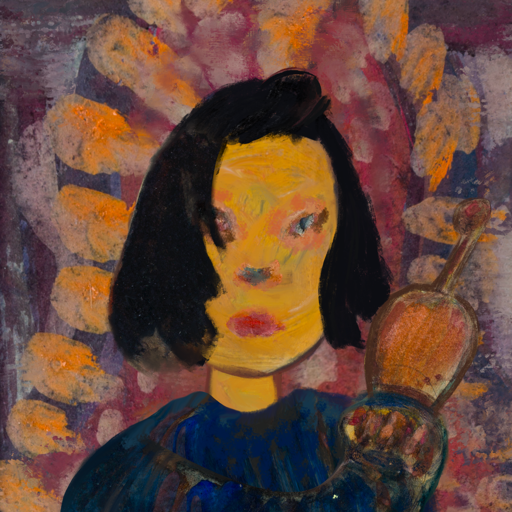
Background: Doll, Head And Neck Front: After_Raid, Face Front: Boggyland, Bust: Pipe, Hair Front: Mosgoul, Head Accessory: Blank, Second Necklace: Blank, Necklace: Blank, Baby: Blank